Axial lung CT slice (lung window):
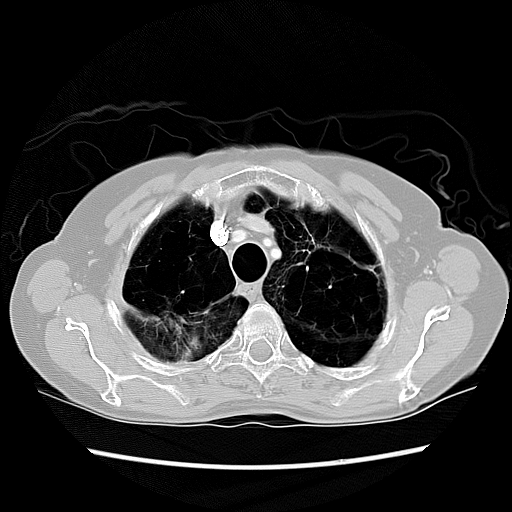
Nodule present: no